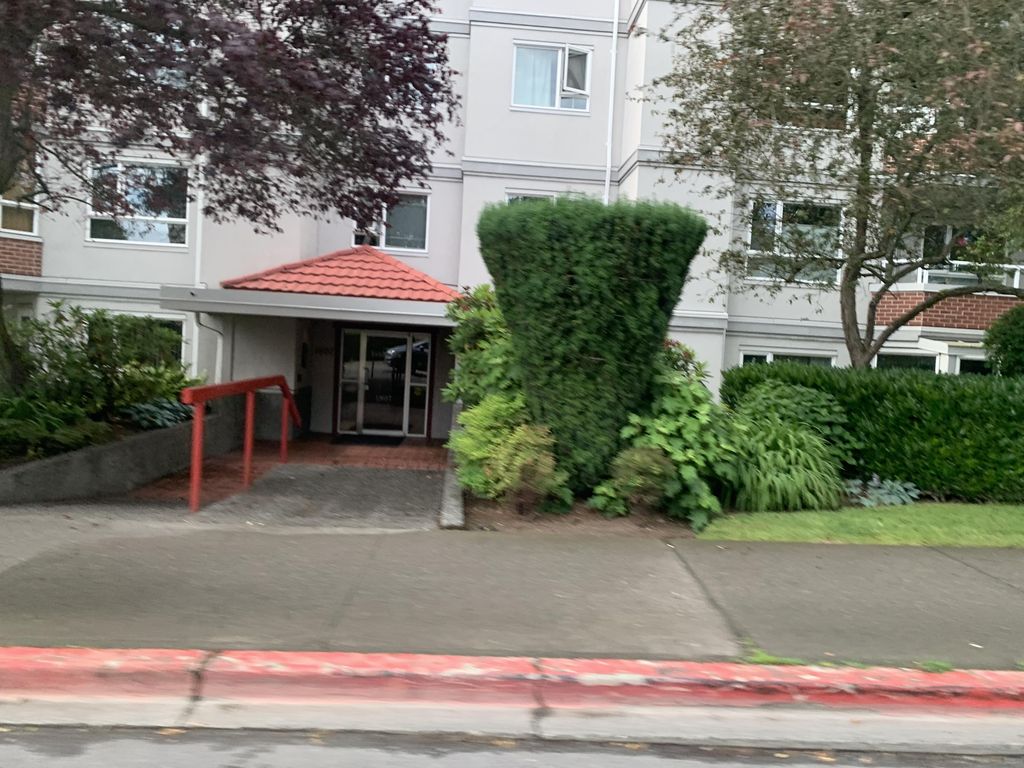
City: victoria